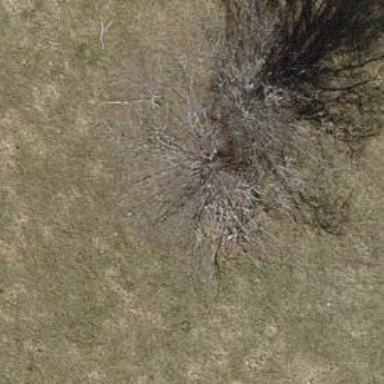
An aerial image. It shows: Single tag "natural: tree."